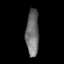
Tissue: prostate
Cell type: T cells
Senescence score: 0.3077
Nuclear area (px): 590
Mean DAPI intensity: 110.214